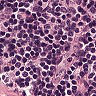
Metastatic tissue present: no